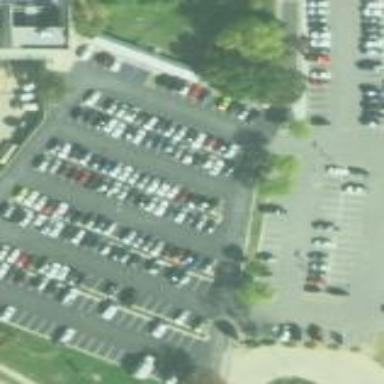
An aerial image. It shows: Paved parking area.